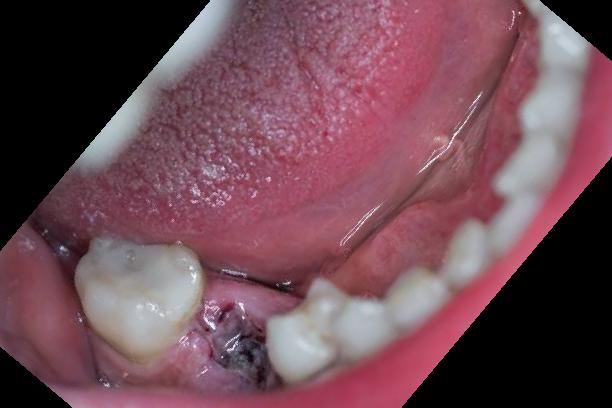
Condition: hypodontia